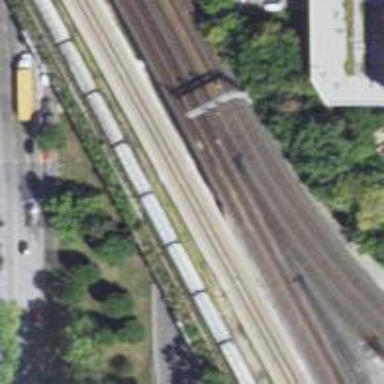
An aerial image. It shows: Bridge for electrified rail.